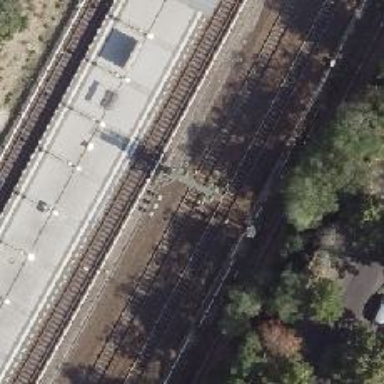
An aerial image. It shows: Railway signal.